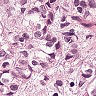
Metastatic tissue present: yes